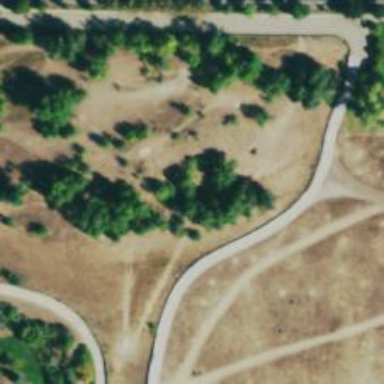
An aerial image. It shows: Disc golf hole.